Field crop: tomato
Growth stage: 2
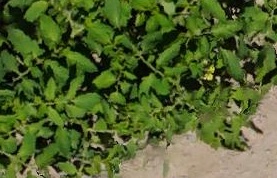
Species: tomato